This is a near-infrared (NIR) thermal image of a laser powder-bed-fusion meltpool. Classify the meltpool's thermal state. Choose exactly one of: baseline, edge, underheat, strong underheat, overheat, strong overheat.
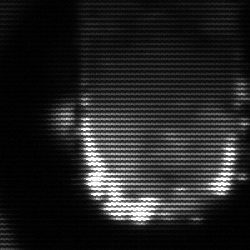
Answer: baseline